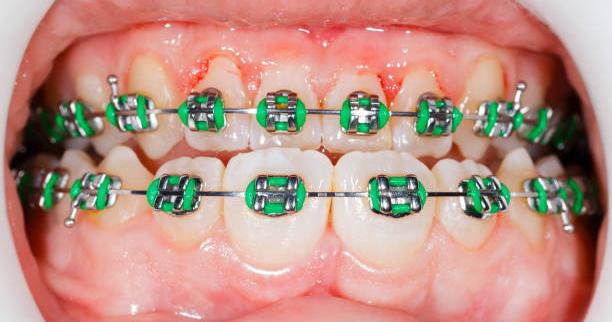
Condition: Gingivitis